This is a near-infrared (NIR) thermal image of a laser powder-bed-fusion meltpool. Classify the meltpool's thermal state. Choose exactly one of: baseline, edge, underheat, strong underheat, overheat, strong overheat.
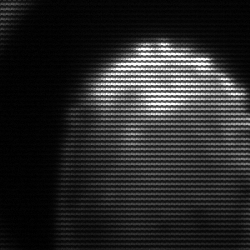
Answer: edge